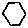
Label: hexagon